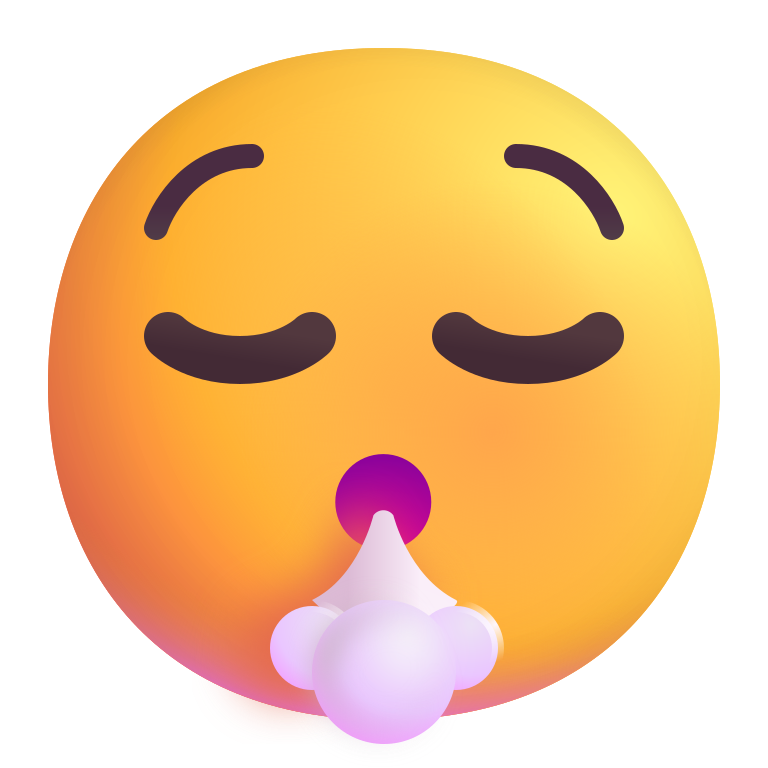
face exhaling color